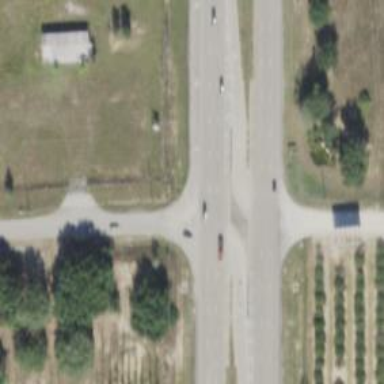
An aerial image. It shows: Trunk link highway.